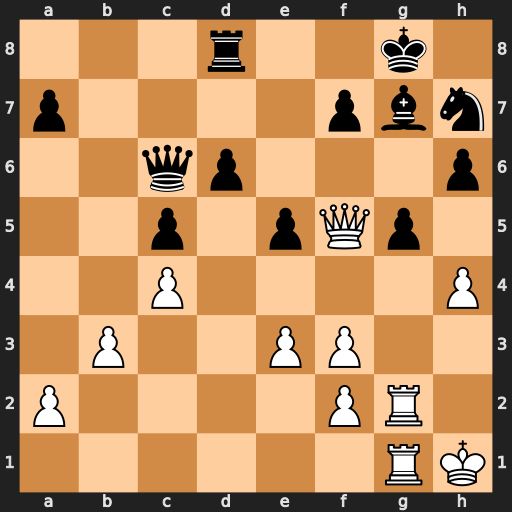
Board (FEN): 3r2k1/p4pbn/2qp3p/2p1pQp1/2P4P/1P2PP2/P4PR1/6RK
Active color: w
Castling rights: -
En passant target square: -
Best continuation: hxg5 hxg5 Rxg5 Nxg5 Qxg5